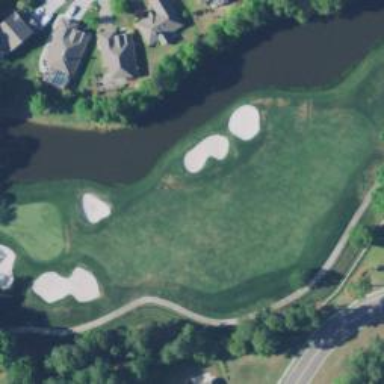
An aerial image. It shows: Golf hole.